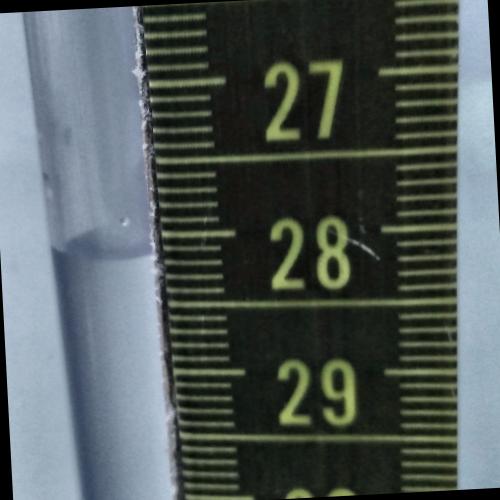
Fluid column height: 28.2 cm